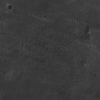
Atmospheric dust classification: not_dusty